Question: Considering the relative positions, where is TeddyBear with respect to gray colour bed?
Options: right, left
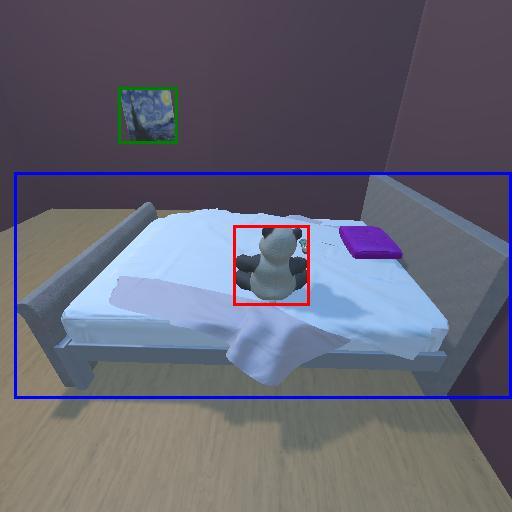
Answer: right